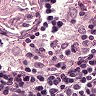
Metastatic tissue present: no